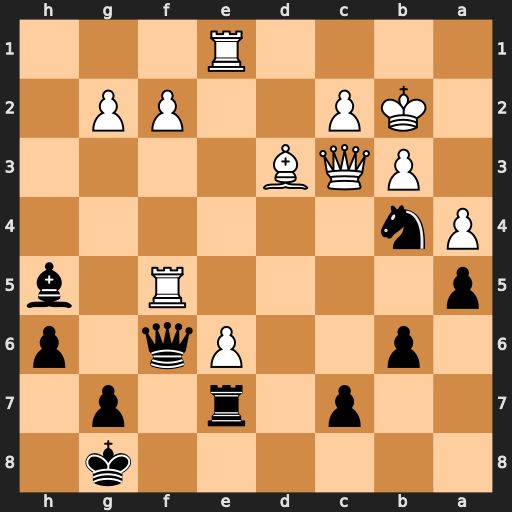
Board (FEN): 6k1/2p1r1p1/1p2Pq1p/p4R1b/Pn6/1PQB4/1KP2PP1/4R3
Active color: b
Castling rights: -
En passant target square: -
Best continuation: Nxd3+ cxd3 Qxf5